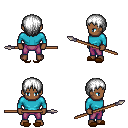
a pixel art fantasy rpg character, male body template, human, dark skin, teal long-sleeve shirt, magenta pants, white plain hairstyle, brown slippers, spear, four views (front, back, left, right), 2x2 character sprite sheet, small pixel art, hard edges, no anti-aliasing